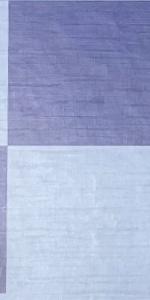
Label: Empty